Aerial crown-view tile of a tropical tree (Barro Colorado Island, Panama), acquired 20241216:
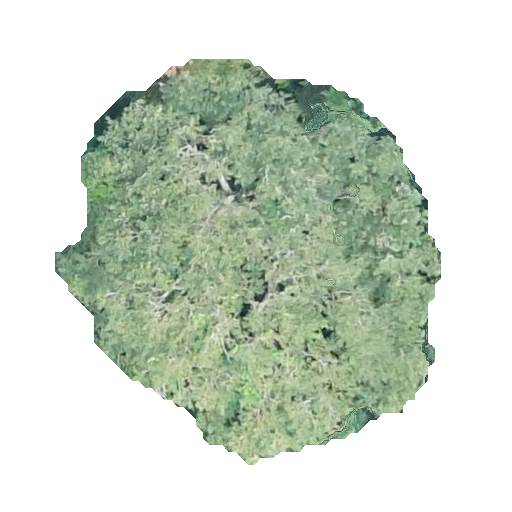
Species: Jacaranda copaia
GBIF accepted scientific name: Jacaranda copaia
Crown area: 161.55 m²